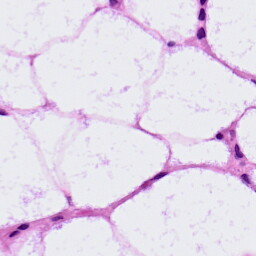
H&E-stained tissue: LymphNode